八年级 · 变换几何
如图, 四边形 $A B C D$ 中, 点 $M N$ 分别在 $A B, A C$ 上, $\angle C=80^{\circ}$, 按如图方式沿着 $M N$ 折叠, 使 $F N / / C D$, 此时量得 $\angle F M N=40^{\circ}$, 则 $\angle B$ 的度数是 \$ \qquad \$

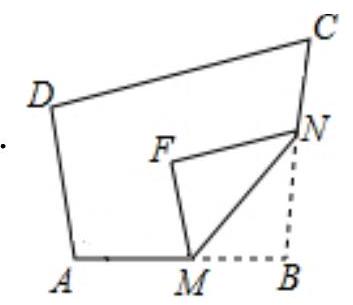
答案: $100^{\circ}$
解析: $\because F N / / D C$,

$\therefore \angle B N F=\angle C=80^{\circ}$

$\because \triangle B M N$ 沿 $M N$ 翻折得 $\triangle F M N$,

$\therefore \angle B M N=\angle F M N=40^{\circ}$,

$\angle B N M=\frac{1}{2} \angle B N F=\frac{1}{2} \times 80^{\circ}=40^{\circ}$,

在 $\triangle B M N$ 中, $\angle B=180^{\circ}-(\angle B M N+\angle B N M)=180^{\circ}-\left(40^{\circ}+40^{\circ}\right)=180^{\circ}-80^{\circ}=100^{\circ}$.

故答案为: $100^{\circ}$.